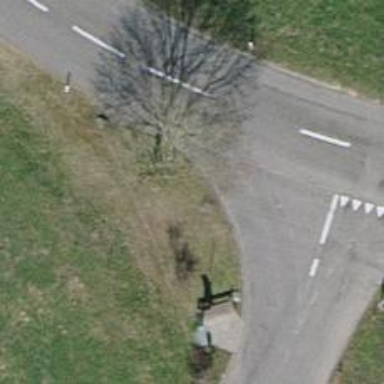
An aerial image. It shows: Historic wayside cross.